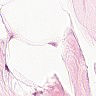
Metastatic tissue present: no